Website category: jobs
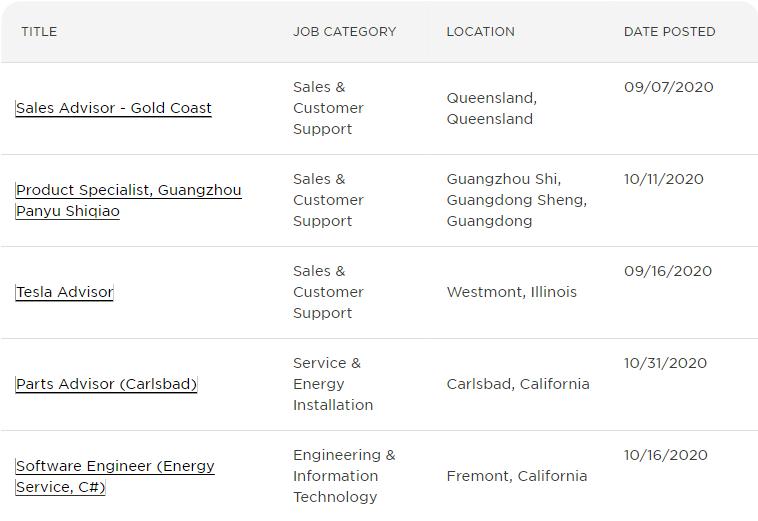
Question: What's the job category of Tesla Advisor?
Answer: Sales & Customer Support

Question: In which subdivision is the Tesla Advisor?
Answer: Sales & Customer Support

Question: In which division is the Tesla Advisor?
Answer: Sales & Customer Support

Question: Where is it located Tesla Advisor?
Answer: Sales & Customer Support

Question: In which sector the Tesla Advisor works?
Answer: Sales & Customer Support

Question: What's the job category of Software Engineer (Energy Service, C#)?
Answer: Engineering & Information Technology

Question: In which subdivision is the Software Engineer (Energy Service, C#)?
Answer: Engineering & Information Technology

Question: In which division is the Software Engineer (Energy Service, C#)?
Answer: Engineering & Information Technology

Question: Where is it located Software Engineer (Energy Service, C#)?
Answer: Engineering & Information Technology

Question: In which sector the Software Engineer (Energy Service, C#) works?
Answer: Engineering & Information Technology

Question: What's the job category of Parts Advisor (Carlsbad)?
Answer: Service & Energy Installation

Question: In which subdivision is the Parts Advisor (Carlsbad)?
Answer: Service & Energy Installation

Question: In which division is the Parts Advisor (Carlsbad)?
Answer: Service & Energy Installation

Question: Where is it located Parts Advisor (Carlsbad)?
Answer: Service & Energy Installation

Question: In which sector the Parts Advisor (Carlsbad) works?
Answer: Service & Energy Installation

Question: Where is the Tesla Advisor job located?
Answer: Westmont, Illinois

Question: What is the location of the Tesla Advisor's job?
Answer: Westmont, Illinois

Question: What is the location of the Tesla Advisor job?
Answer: Westmont, Illinois

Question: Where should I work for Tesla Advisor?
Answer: Westmont, Illinois

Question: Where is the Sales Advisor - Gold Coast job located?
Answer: Queensland, Queensland

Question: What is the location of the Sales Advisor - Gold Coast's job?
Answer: Queensland, Queensland

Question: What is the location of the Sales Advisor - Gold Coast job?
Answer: Queensland, Queensland

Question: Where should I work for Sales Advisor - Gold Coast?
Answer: Queensland, Queensland

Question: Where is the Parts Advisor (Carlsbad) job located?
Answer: Carlsbad, California

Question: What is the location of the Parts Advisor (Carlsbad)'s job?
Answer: Carlsbad, California

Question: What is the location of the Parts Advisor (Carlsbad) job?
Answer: Carlsbad, California

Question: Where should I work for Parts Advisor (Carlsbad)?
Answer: Carlsbad, California

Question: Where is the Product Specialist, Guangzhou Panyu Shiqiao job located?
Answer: Guangzhou Shi, Guangdong Sheng, Guangdong

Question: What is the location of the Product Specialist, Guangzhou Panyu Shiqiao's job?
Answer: Guangzhou Shi, Guangdong Sheng, Guangdong

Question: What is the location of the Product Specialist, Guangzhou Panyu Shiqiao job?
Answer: Guangzhou Shi, Guangdong Sheng, Guangdong

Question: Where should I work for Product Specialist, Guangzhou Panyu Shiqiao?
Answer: Guangzhou Shi, Guangdong Sheng, Guangdong

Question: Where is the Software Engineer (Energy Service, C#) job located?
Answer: Fremont, California

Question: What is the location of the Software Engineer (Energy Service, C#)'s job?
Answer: Fremont, California

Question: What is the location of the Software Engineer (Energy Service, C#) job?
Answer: Fremont, California

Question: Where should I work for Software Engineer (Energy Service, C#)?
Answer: Fremont, California

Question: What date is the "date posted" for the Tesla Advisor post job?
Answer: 09/16/2020

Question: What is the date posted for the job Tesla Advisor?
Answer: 09/16/2020

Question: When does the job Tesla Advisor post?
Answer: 09/16/2020

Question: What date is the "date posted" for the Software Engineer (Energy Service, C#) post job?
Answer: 10/16/2020

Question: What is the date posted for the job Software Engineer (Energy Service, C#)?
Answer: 10/16/2020

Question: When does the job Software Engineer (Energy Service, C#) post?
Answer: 10/16/2020

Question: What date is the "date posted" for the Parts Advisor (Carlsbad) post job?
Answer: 10/31/2020

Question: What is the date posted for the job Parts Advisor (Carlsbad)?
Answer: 10/31/2020

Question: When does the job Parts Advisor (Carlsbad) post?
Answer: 10/31/2020

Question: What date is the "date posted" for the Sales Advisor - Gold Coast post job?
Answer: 09/07/2020

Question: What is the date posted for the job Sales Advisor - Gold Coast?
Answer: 09/07/2020

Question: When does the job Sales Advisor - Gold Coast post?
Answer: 09/07/2020

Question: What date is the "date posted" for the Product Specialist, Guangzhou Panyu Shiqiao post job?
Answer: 10/11/2020

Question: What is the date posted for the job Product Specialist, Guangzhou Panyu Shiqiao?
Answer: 10/11/2020

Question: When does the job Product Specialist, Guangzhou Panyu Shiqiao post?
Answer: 10/11/2020

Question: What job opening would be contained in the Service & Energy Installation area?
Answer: Parts Advisor (Carlsbad)

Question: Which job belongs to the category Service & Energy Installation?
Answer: Parts Advisor (Carlsbad)

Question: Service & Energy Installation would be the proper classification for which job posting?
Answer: Parts Advisor (Carlsbad)

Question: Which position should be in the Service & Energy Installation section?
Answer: Parts Advisor (Carlsbad)

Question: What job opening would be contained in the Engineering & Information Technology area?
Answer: Software Engineer (Energy Service, C#)

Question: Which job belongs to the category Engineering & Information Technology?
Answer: Software Engineer (Energy Service, C#)

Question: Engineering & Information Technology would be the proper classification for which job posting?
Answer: Software Engineer (Energy Service, C#)

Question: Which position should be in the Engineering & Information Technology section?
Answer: Software Engineer (Energy Service, C#)

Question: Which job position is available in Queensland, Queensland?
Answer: Sales Advisor - Gold Coast

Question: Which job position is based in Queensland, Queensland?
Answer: Sales Advisor - Gold Coast

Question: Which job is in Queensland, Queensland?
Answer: Sales Advisor - Gold Coast

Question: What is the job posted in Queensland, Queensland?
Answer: Sales Advisor - Gold Coast

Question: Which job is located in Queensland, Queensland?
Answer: Sales Advisor - Gold Coast

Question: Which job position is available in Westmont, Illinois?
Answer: Tesla Advisor